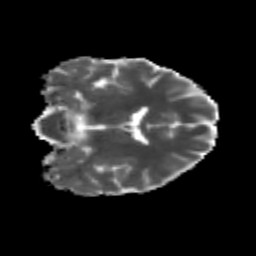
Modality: MD
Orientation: coronal
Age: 23
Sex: female
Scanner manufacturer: siemens
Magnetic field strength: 3 T
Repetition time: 3.5 s
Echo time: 0.113 s